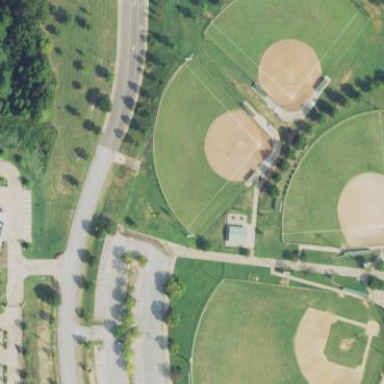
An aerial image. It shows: Baseball pitch for leisure land activities.